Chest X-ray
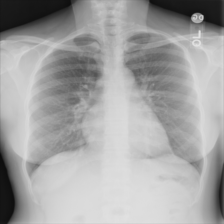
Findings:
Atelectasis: negative
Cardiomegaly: negative
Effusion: negative
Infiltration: negative
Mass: negative
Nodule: negative
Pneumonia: negative
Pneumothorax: negative
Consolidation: negative
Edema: negative
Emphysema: negative
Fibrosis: negative
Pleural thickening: negative
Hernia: negative